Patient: sex M, age 83
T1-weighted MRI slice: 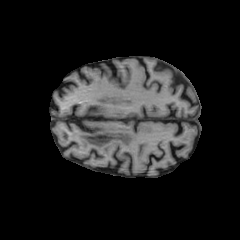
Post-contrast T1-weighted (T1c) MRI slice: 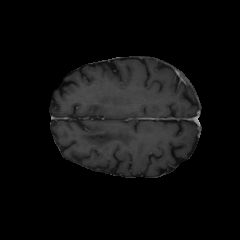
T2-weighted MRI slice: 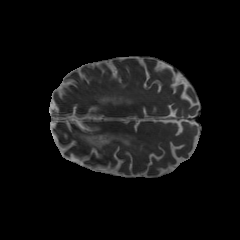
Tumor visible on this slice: no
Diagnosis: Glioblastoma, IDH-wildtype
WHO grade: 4